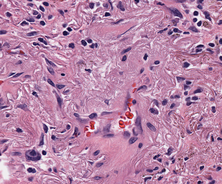
Tumor epithelial tissue: no
Tumor-associated stroma tissue: yes
Normal tissue: no